Question: ## Background
I would like to create an application screen with layout shown on the image.

Layout has
- -
These two elements should be dependent on each other:
- -
## Question
1. Is there any available guideline for designing such a layout?
2. If not, what is an appropriate solution for "date picker" element? Tabs, or some ListView implementation?
3. If I use Tabs, will the be any performance problems (e.g., I have 2 months period to render, that being around 60 tabs)?
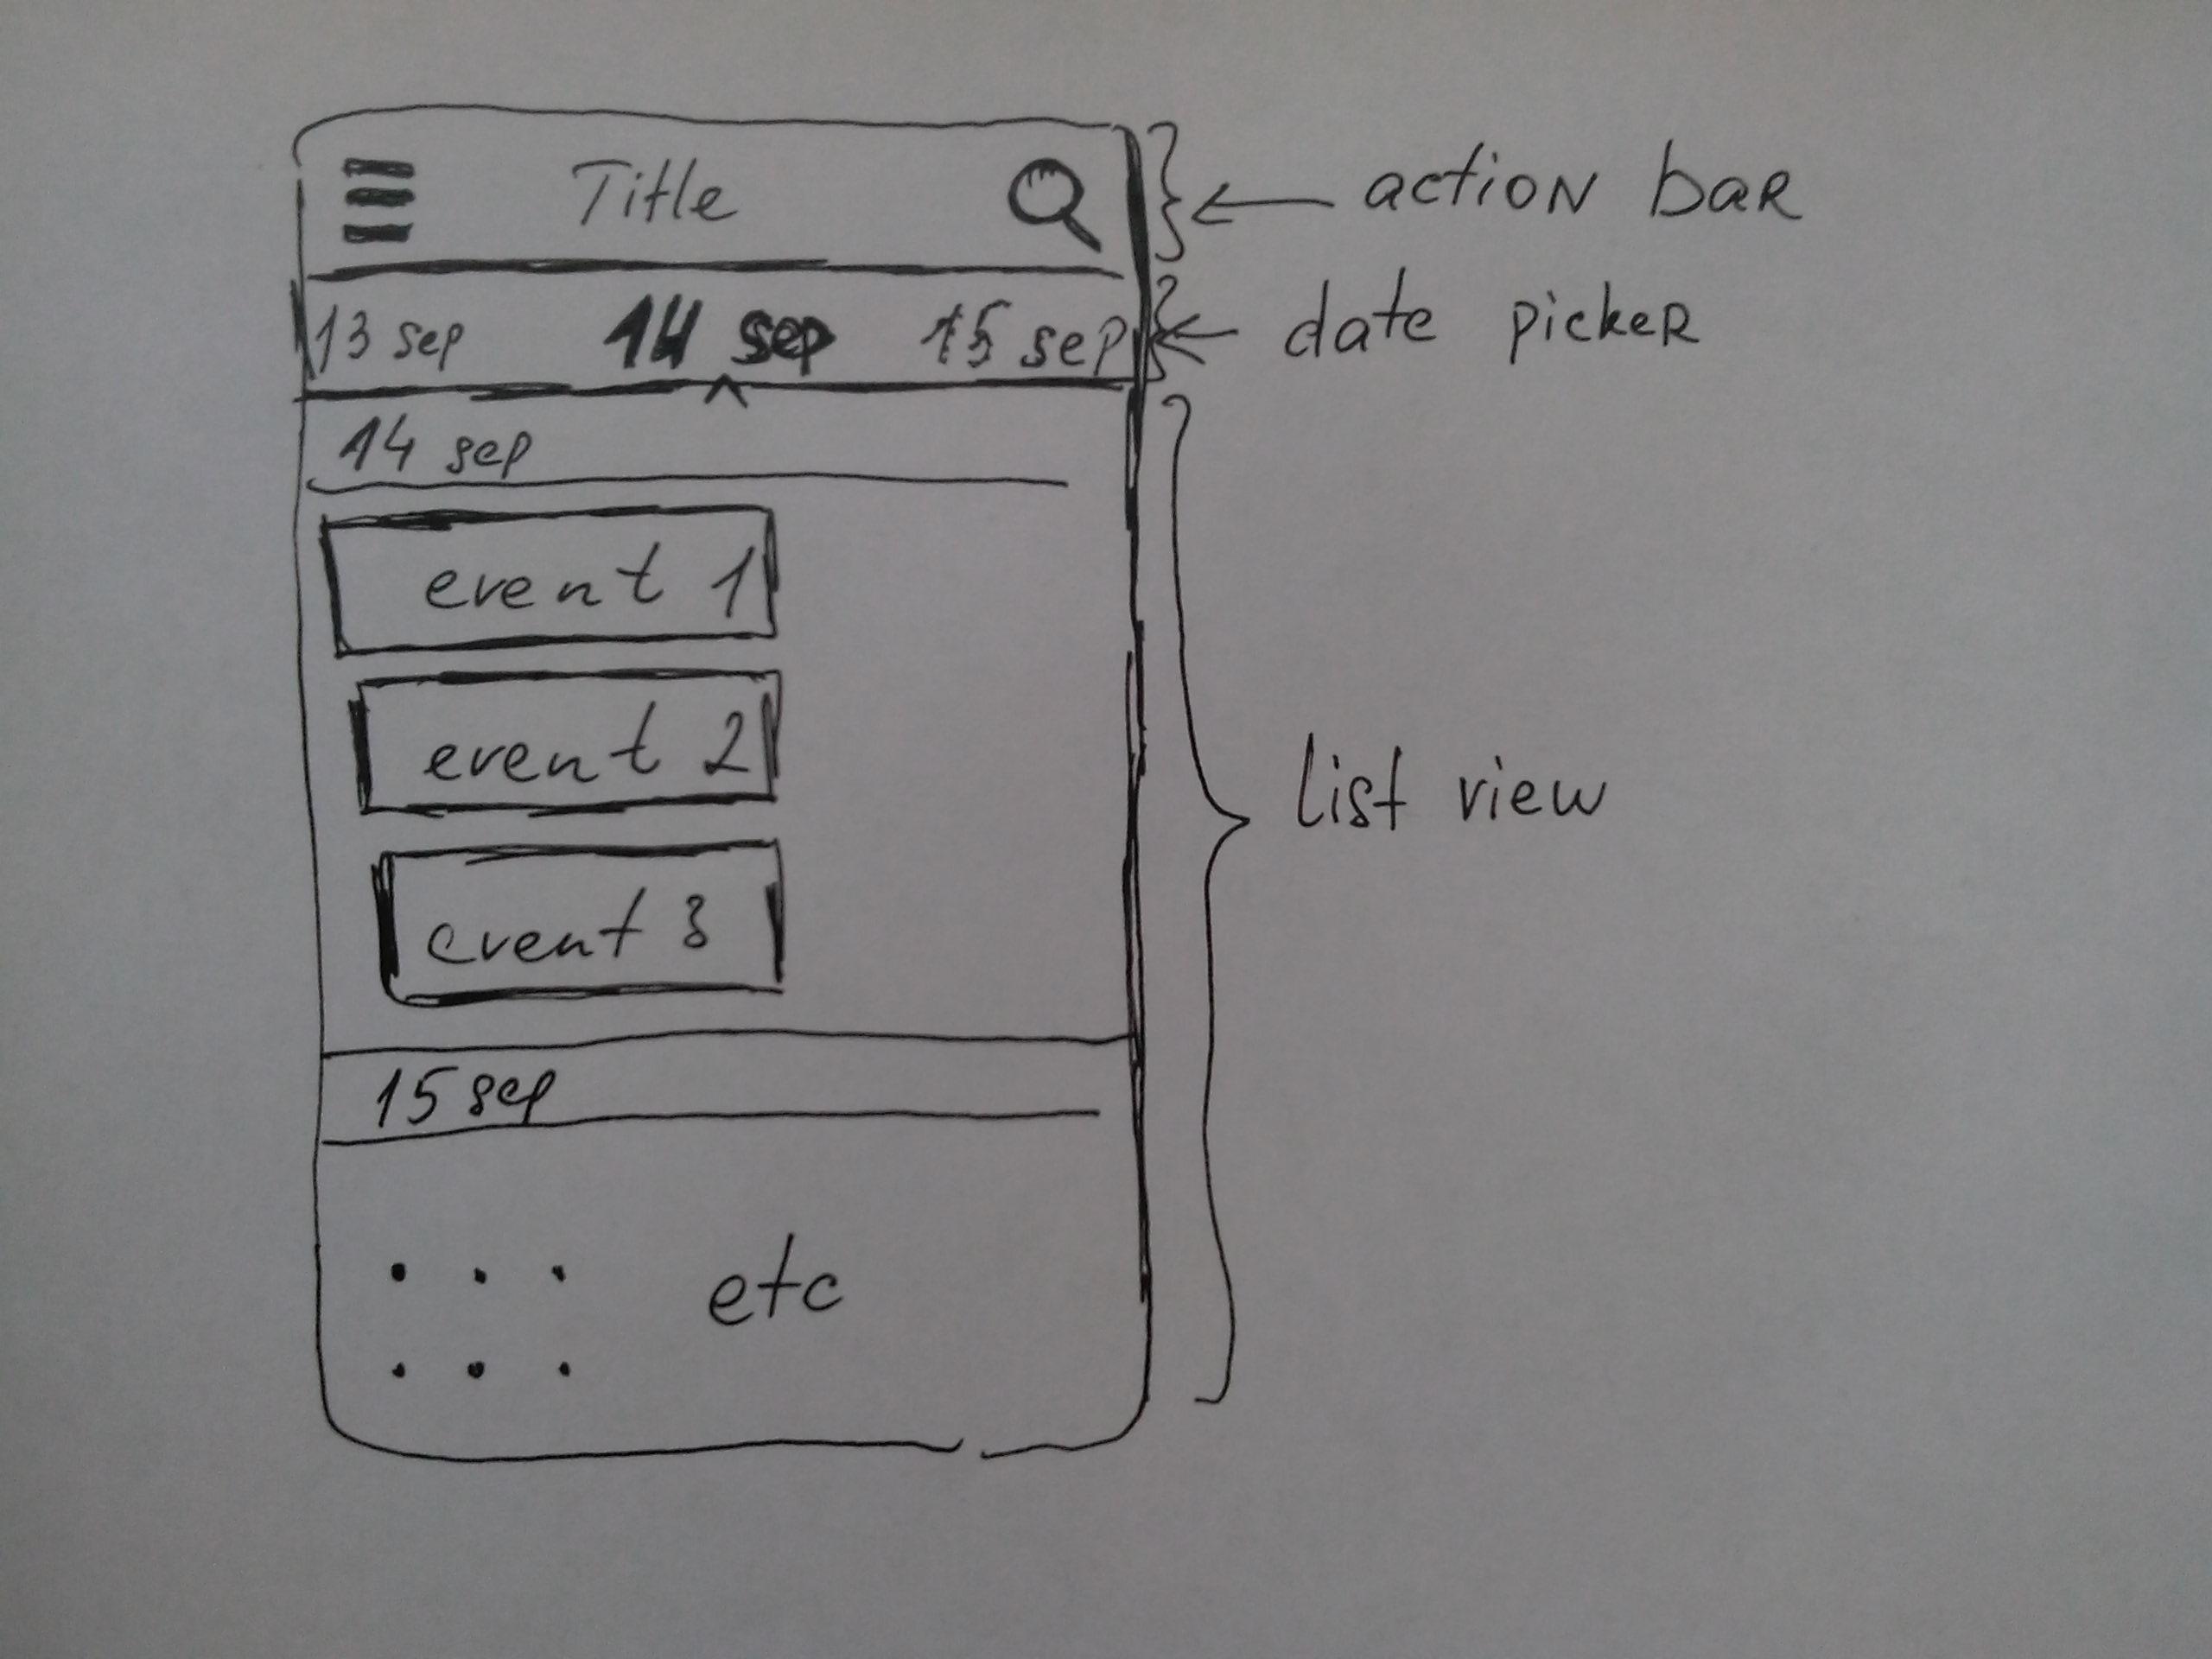
Answer: <URL>
Have you checked this library
it is there what you need it baby
ListView and action much easy to create ..Date slider is pretty complicatied